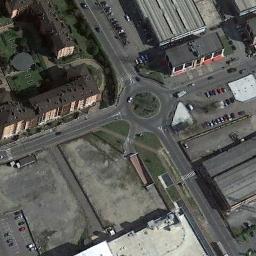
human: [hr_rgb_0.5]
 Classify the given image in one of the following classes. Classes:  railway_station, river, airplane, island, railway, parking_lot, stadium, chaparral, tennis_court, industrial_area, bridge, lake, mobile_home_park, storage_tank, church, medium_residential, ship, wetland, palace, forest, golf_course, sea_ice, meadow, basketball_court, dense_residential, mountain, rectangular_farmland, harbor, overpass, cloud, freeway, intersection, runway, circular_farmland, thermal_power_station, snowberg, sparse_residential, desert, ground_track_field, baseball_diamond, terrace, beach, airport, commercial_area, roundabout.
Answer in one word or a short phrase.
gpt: roundabout